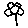
Label: flower